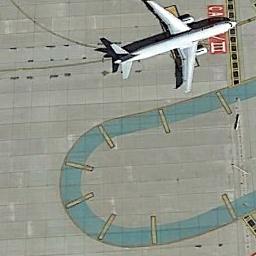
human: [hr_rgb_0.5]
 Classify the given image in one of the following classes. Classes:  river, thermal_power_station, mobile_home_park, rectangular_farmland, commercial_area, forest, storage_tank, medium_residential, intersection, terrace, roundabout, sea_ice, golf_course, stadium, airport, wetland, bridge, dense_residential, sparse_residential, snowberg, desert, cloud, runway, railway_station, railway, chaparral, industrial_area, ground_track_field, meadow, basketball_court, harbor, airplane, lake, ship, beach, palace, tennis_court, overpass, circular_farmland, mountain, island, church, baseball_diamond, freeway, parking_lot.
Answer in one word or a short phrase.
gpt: airplane